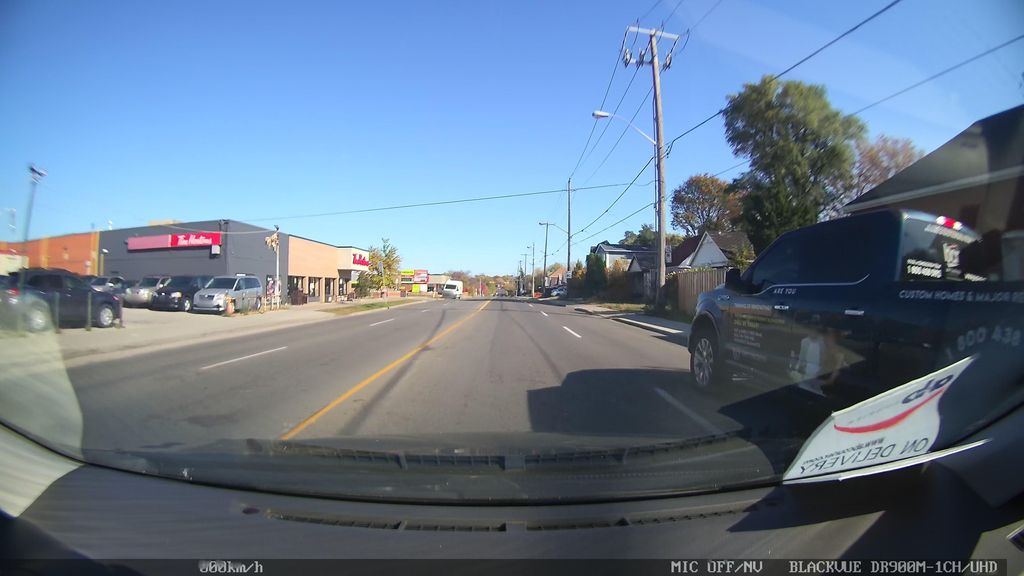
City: toronto